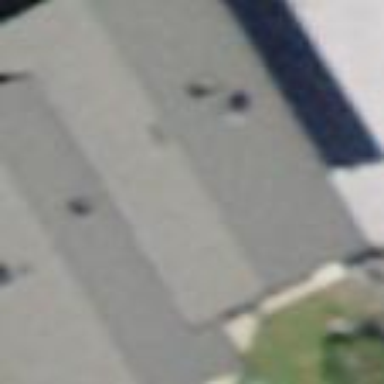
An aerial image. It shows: Building with tile roof.